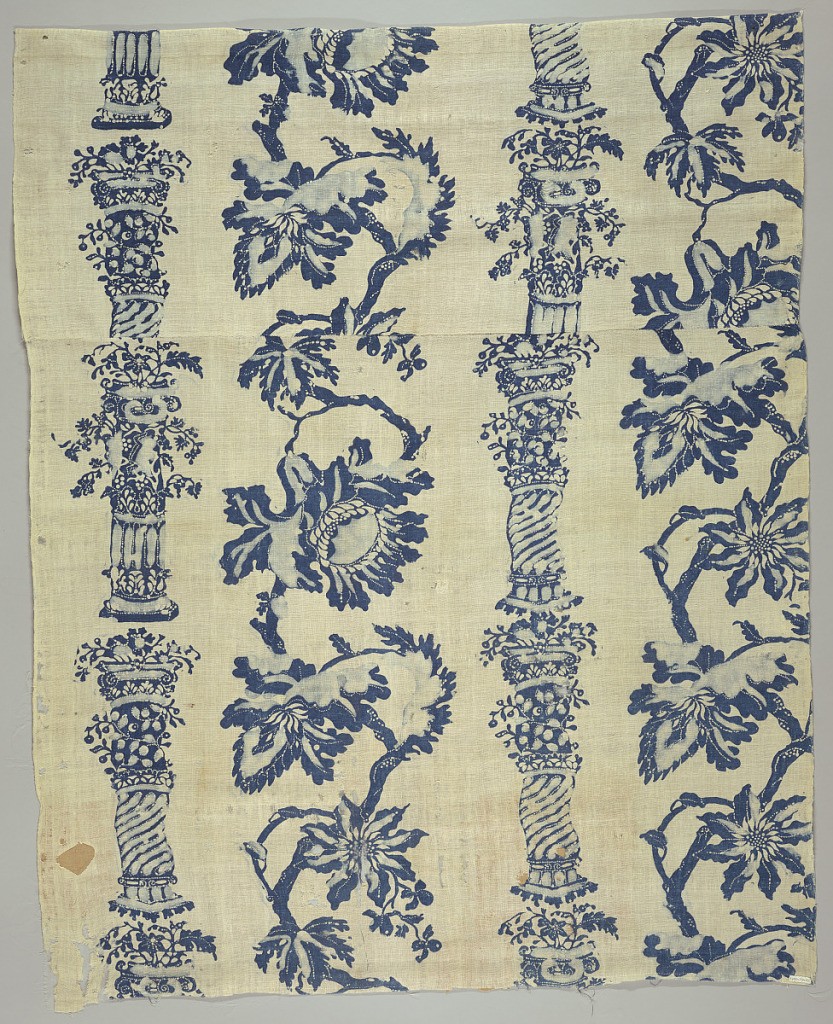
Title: Textile
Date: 18th century
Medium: cotton Technique: resist printed
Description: White ground resist printed in two shades of blue with a design of a large flowering vine between pillars.